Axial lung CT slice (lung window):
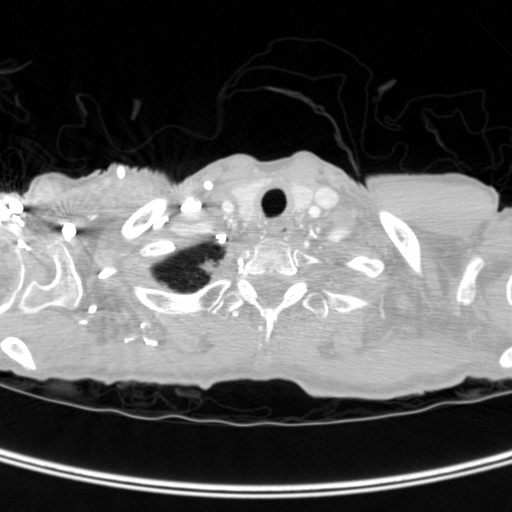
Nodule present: no